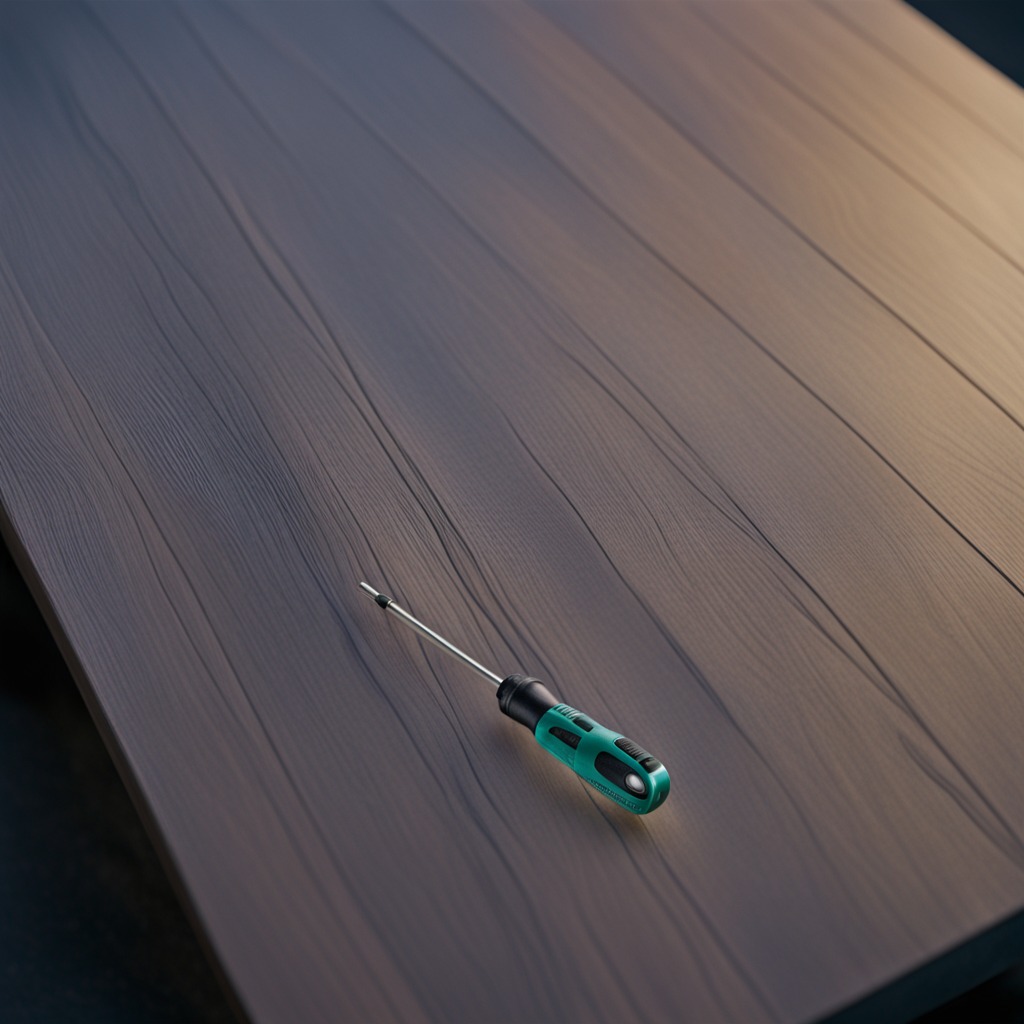
A screwdriver lying on the old table.